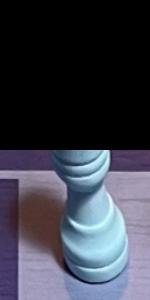
Label: Rook_White